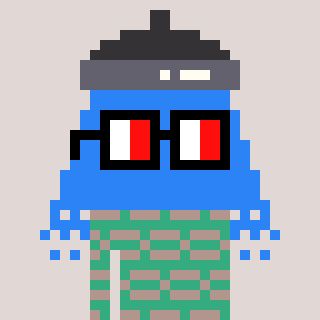
a pixel art character with square glasses with black frames and red eyes, a shower-shaped head and a teal-colored body on a warm background